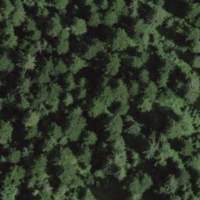
EUNIS habitat code: 43
Species observed at this site:
Petasites albus